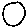
Label: moon